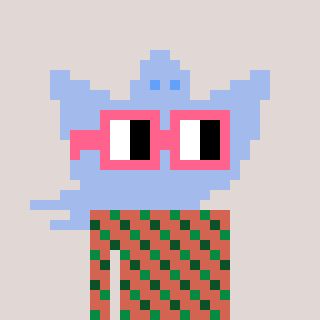
a pixel art character with square pink glasses, a ghost-B-shaped head and a peachy-colored body on a warm background